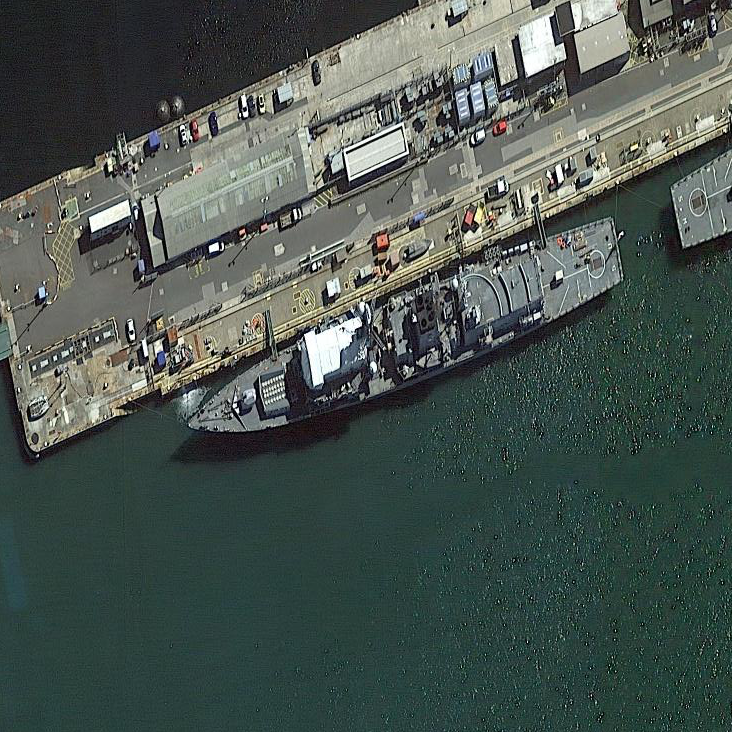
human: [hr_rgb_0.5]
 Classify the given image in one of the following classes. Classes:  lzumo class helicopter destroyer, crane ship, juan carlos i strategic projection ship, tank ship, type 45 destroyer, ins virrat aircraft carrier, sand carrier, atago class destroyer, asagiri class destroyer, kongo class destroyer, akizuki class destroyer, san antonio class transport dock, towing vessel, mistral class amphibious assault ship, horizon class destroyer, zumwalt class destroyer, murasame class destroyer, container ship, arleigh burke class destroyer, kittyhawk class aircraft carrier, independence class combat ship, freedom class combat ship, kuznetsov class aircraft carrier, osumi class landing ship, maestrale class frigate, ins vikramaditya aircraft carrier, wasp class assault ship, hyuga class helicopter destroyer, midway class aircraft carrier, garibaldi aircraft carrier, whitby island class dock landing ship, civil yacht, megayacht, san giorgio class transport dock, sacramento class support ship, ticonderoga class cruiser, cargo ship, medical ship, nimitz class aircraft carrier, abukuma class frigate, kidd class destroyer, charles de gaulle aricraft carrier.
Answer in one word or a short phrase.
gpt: Type 45 destroyer